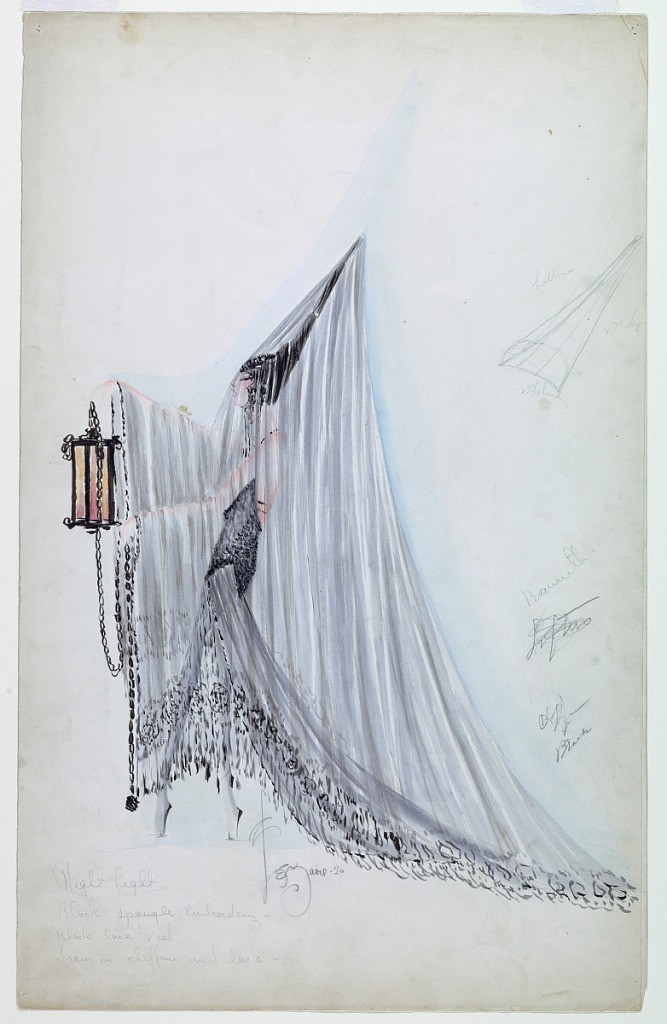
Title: Costume Design: Night Light, for Ziegfeld Follies of 1920
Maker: Charles LeMaire, American, 1897–1985
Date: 1920
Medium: Brush and watercolor, graphite on heavy paper
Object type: Drawing
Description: Vertical format. Figure of a woman standing in left profile wearing a tall peaked cone-shaped black hat covered with a veil which covers her entirely and forms a train. She holds a lantern with a long chain. Further headpiece details in pencil at right.